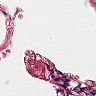
Metastatic tissue present: no